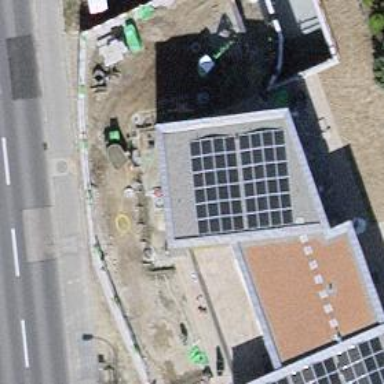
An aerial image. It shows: Solar photovoltaic panel generator.